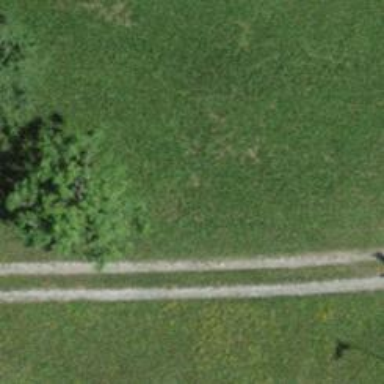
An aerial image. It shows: Driveway track with grade 4 track type. The surface is combination of grass and stones.